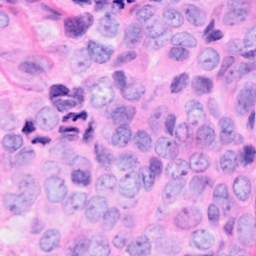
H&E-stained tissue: Breast